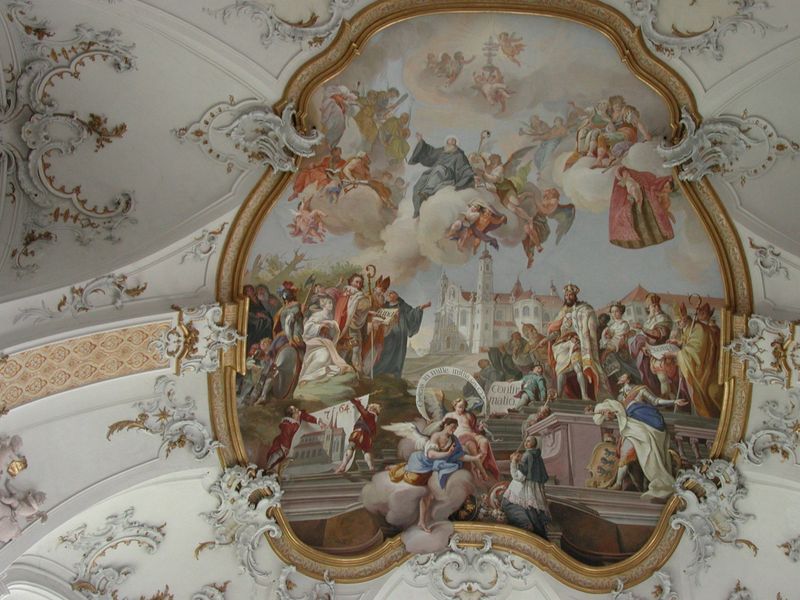
Titel: Fresken der Kirche Ottobeuren
Künstler: Johann Jakob Zeiller
Standort: Ottobeuren, Klosterkirche (EU - D - Bayern)
Schlagwörter: flügel, gemälde, himmel, weiß, wolken, frauen, männer, schmuck, rot, schloss, ornament, barock, rahmen, kirche, gold, decke, rokoko, oval, tondo, engel, ranken, farbig, schrift, treppe, treppen, bischof, könig, stuck, stufen, kloster, kreuz, pracht, fürst, mönch, heilige, deckengemälde, fresko, putten, himmelfahrt, ludwig, eid, apotheose, stifter, deckenfresko, confirmatio